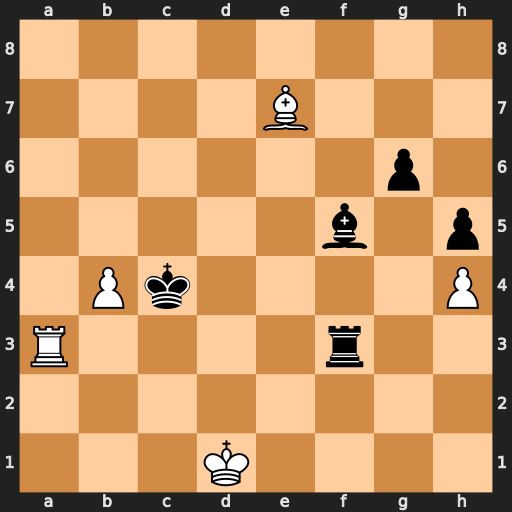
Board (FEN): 8/4B3/6p1/5b1p/1Pk4P/R4r2/8/3K4
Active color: w
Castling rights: -
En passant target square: -
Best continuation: Rxf3 Bg4 Ke2 Kd4 Kf2